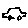
Label: car